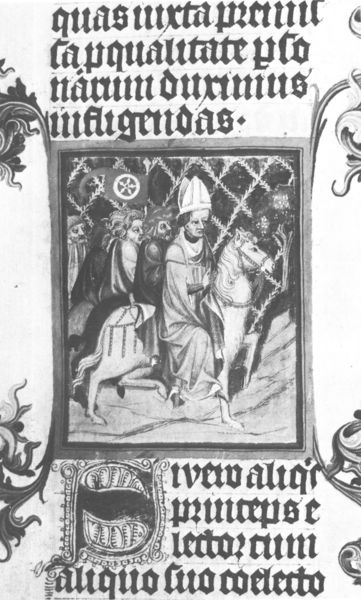
Titel: Die Goldene Bulle
Institution: Wien, Österreichische Nationalbibliothek
Schlagwörter: baum, blätter, gruppe, mann, weiß, männer, schwarz, zeichnung, malerei, ornament, alt, mütze, falten, rahmen, gitter, gewand, lange haare, mantel, pferd, reiter, reiten, schrift, fahne, flagge, klein, linien, rad, banner, bischof, detail, verzierung, foto, buch, rechteck, schwarz-weiß, seite, illustration, text, initiale, ritter, schimmel, kapitell, buchdruck, buchseite, wappen, christlich, mittelalter, geistliche, mitra, miniatur, handschrift, abbildung, kapitel, latein, buchmalerei, bischofsmütze, bischoff, ewand, bischofmütze, schwarz#, reiterschaft